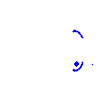
Particle: kaon